Question: I have the following database:

And I want to count all the entries with the same 'teamname', so that I know how many players are in one team. Then i want to check if the teamsize is all ready the size of the NumbersOfMembers and if not so show me them.
The idea is, that I can see which team is not fully completed.
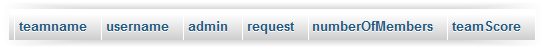
Answer: Fixed and tested version of <URL>:
'''
SELECT teamname, count(*) AS TeamSize, max(numberOfMembers) AS maxMembers
FROM yourTable
GROUP BY teamname
HAVING TeamSize < maxMembers
'''
But you should normalize your table. No need to repeat the general teamdata and restrictions for every user.